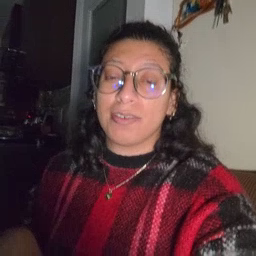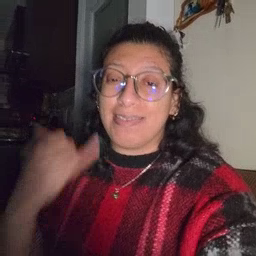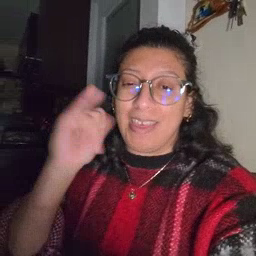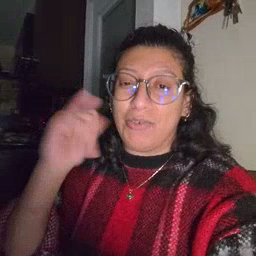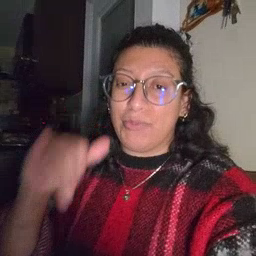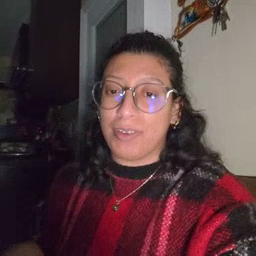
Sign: yellow